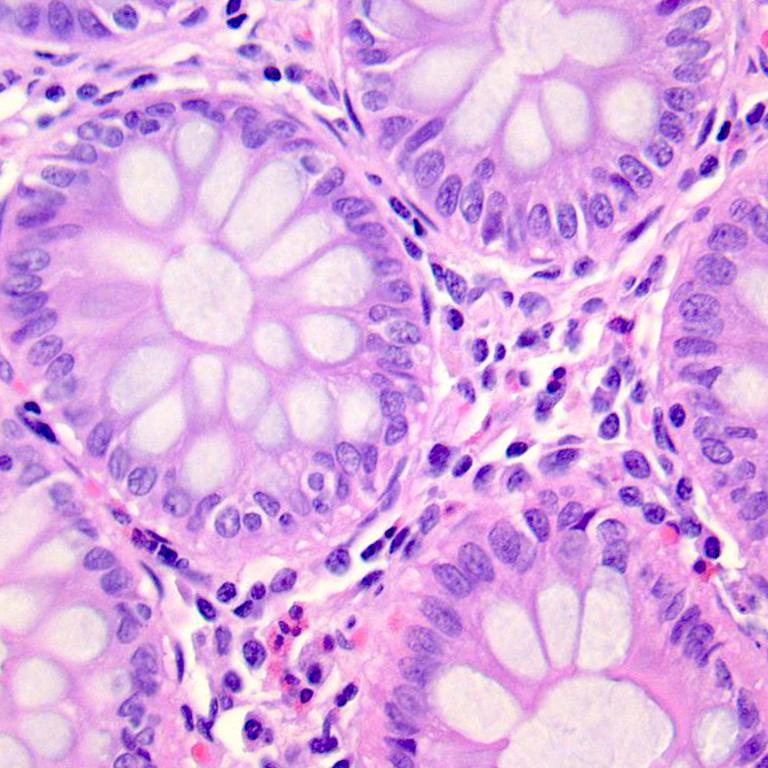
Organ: colon
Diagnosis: benign